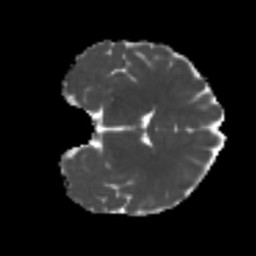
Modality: MD
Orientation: coronal
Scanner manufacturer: siemens
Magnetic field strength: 3 T
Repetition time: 4 s
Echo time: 0.0594 s